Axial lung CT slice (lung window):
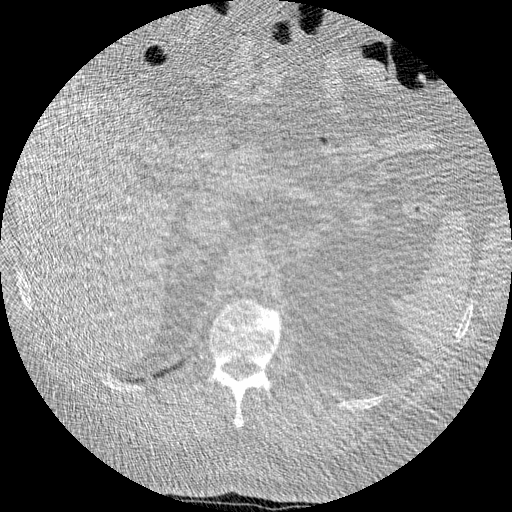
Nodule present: no